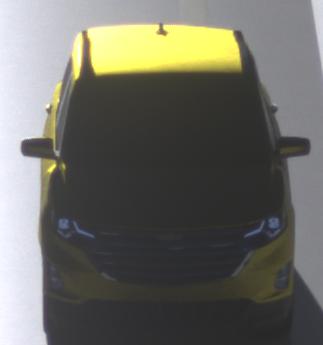
Make: Chevrolet
Model: Equinox
Detailed model: Gen. 2
Model produced from: 2015
Model produced until: 2017
Doors: 5
Color: yellow
Road condition: wet road
Daytime: sunrise or sunset
Contrast: high contrast